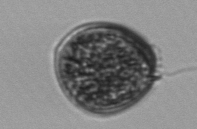
Label: Prorocentrum